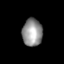
Tissue: skin
Cell type: Epithelial cells
Senescence score: 0.2722
Nuclear area (px): 546
Mean DAPI intensity: 145.945